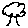
Label: tree